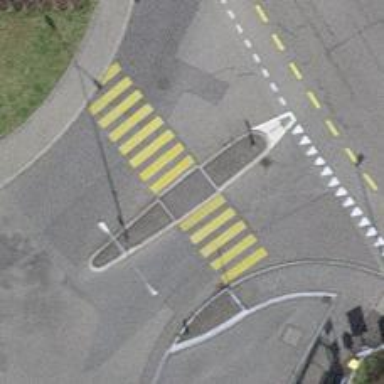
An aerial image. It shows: Marked footway crossing with pedestrian island.